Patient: sex M, age 74
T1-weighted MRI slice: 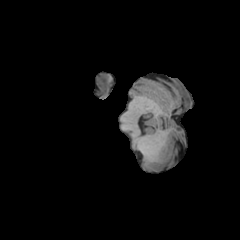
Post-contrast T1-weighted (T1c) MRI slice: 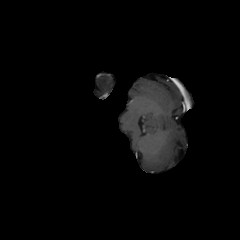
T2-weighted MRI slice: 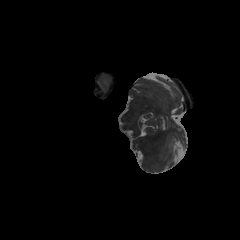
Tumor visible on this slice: yes
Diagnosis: Glioblastoma, IDH-wildtype
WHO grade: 4